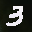
Label: 3